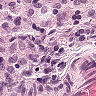
Metastatic tissue present: no